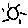
Label: sun